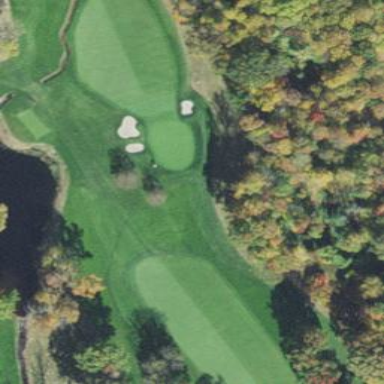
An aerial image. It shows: Grassy area designated as golf fairway.